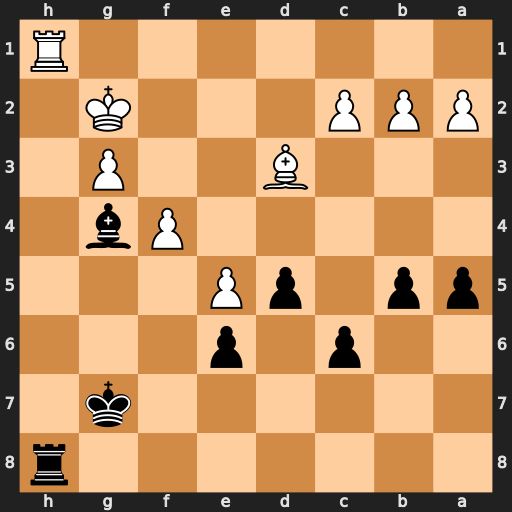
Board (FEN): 7r/6k1/2p1p3/pp1pP3/5Pb1/3B2P1/PPP3K1/7R
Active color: b
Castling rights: -
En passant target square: -
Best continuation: Bf3+ Kxf3 Rxh1